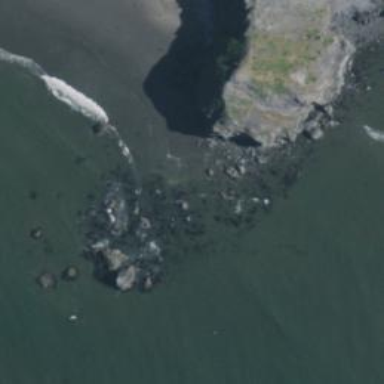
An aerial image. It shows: Natural rock reef.